三年级 · 度量几何学
淘气用铁丝围成了一个长方形 (如图), 如果用这根铁丝围成一个正方形, 这个正方形的边长是 $(\quad)$ 厘米。

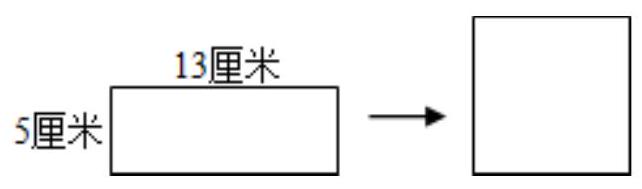
答案: 9

【分析】根据题意可知, 长方形的周长 $=($ 长 + 宽 $) \times 2$, 依此计算出这根铁丝的长度, 然后用这根铁丝的长度除以 4 , 即可得到正方形的边长, 依此计算。
【详解】 $(13+5) \times 2$

$=18 \times 2$

$=36($ 厘米 $)$

$36 \div 4=9$ (厘米)

即这个正方形的边长是 9 厘米。

【点睛】此题考查的是长方形的周长的计算, 以及根据正方形的周长计算出边长, 应熟记: 长方形的周长 $=($ 长 + 宽 $) \times 2$, 正方形的边长 $=$ 周长 $\div 4$ 。